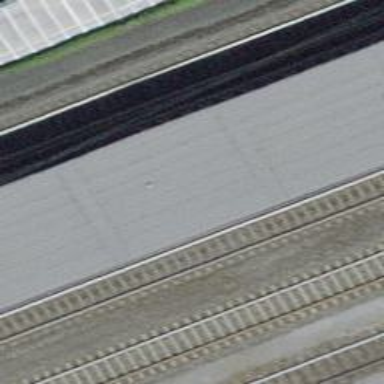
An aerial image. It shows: Stop position for public transport on the railway.